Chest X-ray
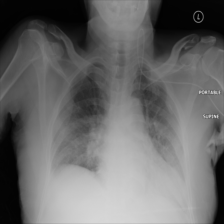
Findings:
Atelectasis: negative
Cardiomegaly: negative
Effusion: negative
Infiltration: negative
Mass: negative
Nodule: negative
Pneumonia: negative
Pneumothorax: negative
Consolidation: negative
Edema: negative
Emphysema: negative
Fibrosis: negative
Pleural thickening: negative
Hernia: negative